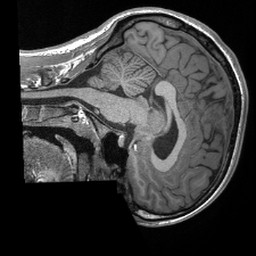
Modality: T1w
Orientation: sagittal
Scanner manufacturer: siemens
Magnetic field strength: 3 T
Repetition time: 2.4 s
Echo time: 0.00213 s